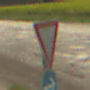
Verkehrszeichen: VorfahrtGewaehren
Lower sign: VorgeschriebeneFahrtrichtungHierRechts
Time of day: Midday
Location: Outdoor (RoadRail)
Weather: PartlyCloudy
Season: NotSpecified
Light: Natural